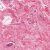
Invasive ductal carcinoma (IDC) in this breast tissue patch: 0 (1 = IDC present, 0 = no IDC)